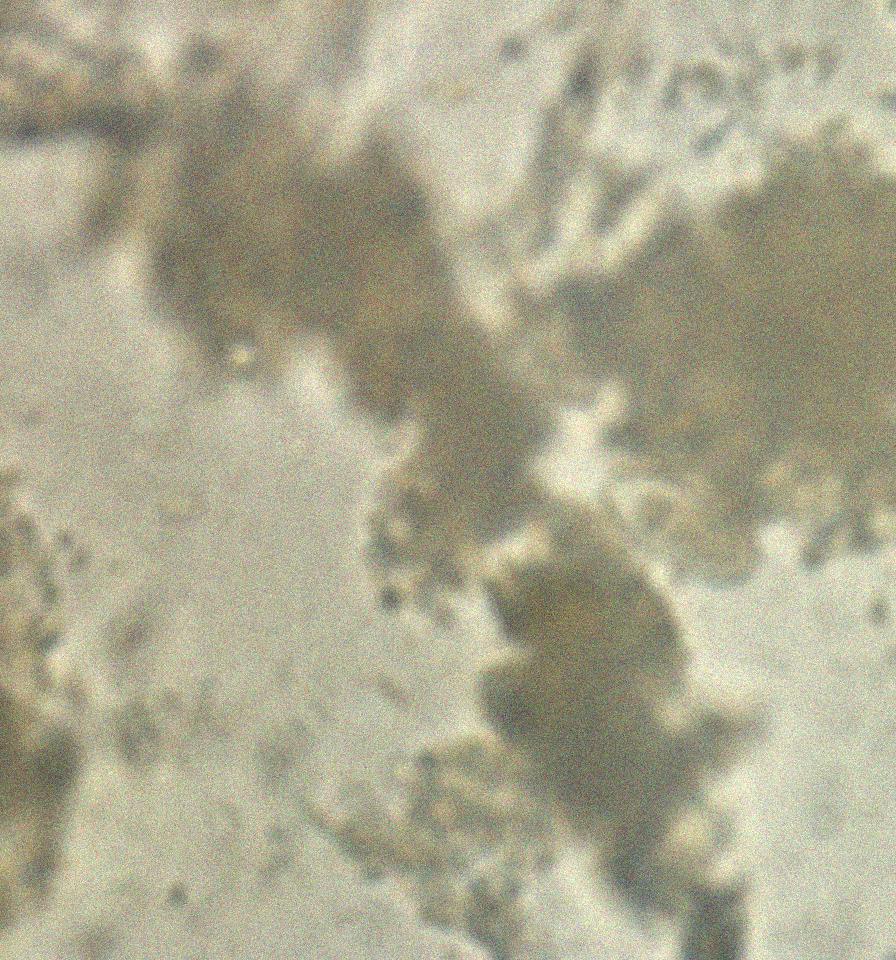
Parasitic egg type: Capillaria philippinensis